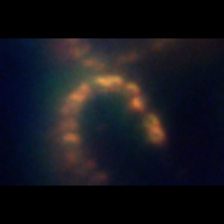
Taxon: Chaetoceros
Group: Diatoms